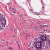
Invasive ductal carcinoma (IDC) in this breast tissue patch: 0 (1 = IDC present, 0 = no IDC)